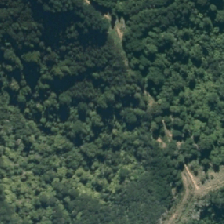
Land cover: indigenous_forest